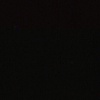
Label: space